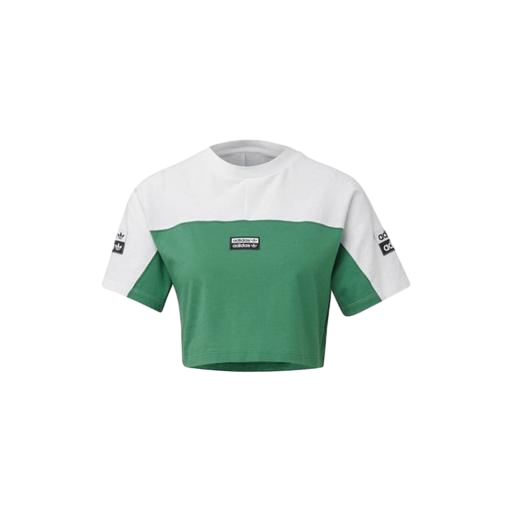
colorblock tee, colorblock graphic tee, t-shirt green, white background